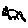
Label: cat